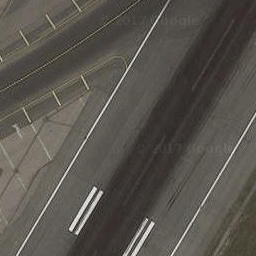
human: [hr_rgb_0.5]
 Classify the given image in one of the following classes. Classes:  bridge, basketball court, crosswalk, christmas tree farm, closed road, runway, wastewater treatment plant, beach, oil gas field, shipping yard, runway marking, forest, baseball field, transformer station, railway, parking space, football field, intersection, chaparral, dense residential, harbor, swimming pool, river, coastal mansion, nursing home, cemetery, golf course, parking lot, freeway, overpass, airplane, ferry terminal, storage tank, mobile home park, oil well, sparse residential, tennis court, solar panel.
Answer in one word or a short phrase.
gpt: runway